Question: How to group multiple elements using jaspersoft studio. I tried using frames but it accommodates a single element. I just want like fieldset and legend in html. any idea ??
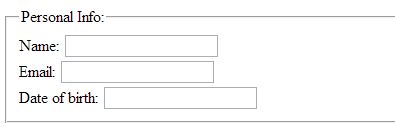
Answer: you can make use of sub-report, it provides great flexibility.
Thanks